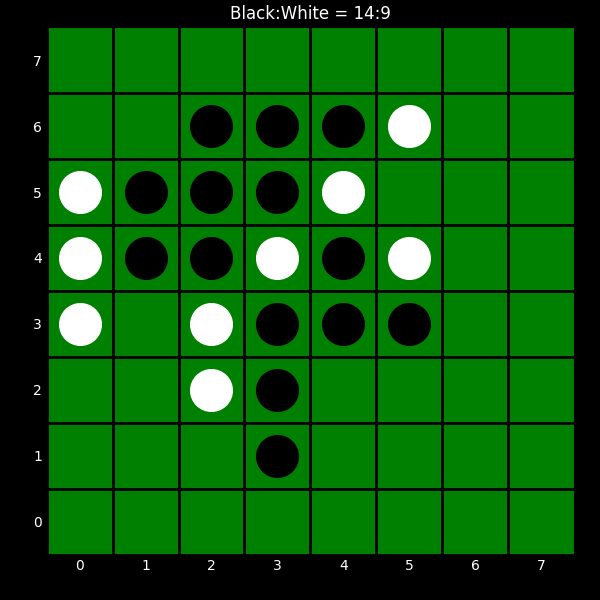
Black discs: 14
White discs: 9